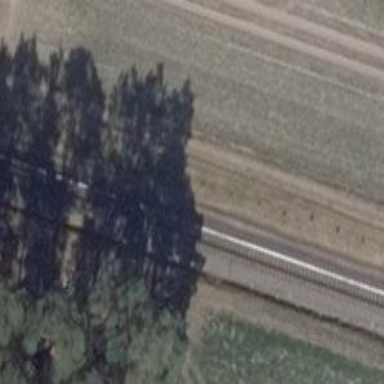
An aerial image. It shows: Railway signal.